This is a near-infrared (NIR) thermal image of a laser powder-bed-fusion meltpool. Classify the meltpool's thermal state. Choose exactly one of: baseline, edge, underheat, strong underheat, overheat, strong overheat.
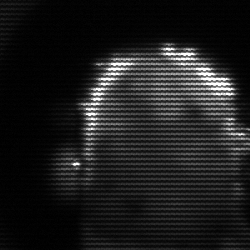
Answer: baseline